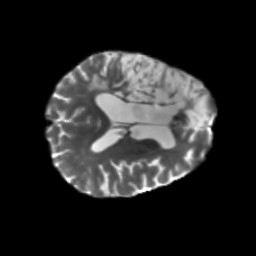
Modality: T2w
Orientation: axial
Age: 64
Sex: male
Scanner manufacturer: siemens
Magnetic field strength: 3 T
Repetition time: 5.47 s
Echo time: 0.0854 s